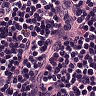
Metastatic tissue present: no